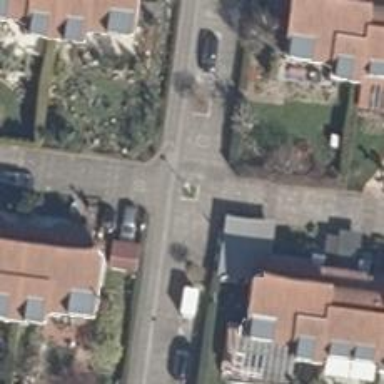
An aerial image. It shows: Living street.